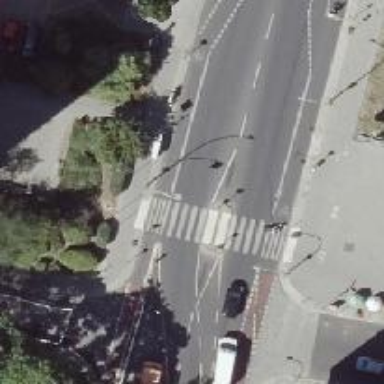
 with lane markings indicating the separate paths."